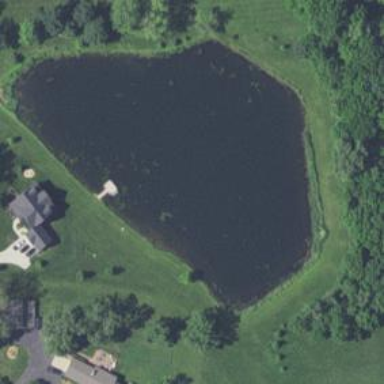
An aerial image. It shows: Peaceful pond surrounded by nature.